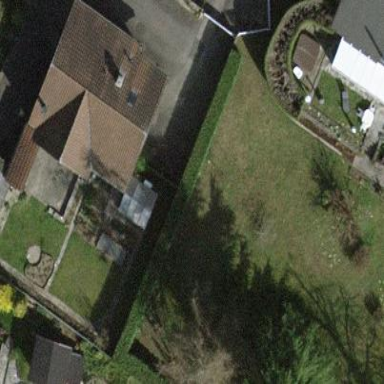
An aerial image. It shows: Detached building.